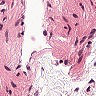
Metastatic tissue present: no